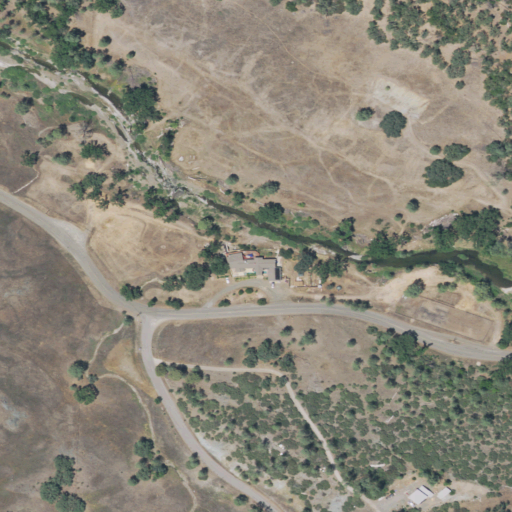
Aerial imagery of valley in California named Snell Valley containing grassland, shrub, open development, low intensity development, and medium intensity development